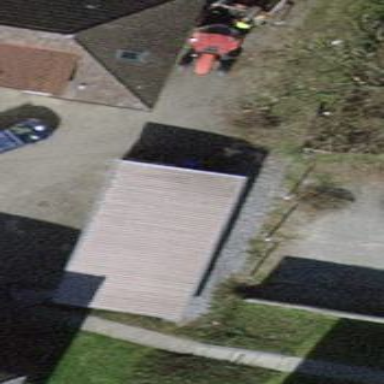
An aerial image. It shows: Group of garages.